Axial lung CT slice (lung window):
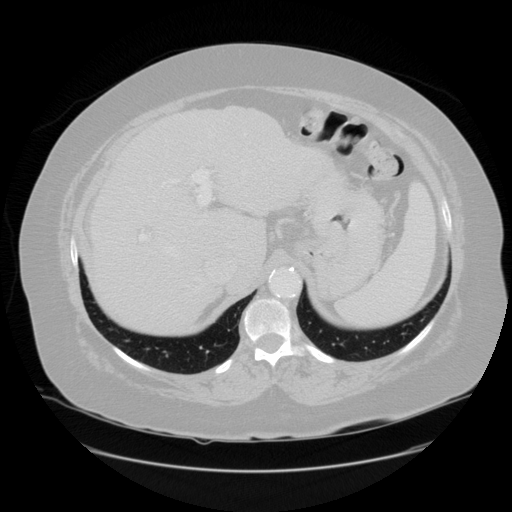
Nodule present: no